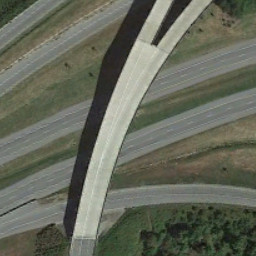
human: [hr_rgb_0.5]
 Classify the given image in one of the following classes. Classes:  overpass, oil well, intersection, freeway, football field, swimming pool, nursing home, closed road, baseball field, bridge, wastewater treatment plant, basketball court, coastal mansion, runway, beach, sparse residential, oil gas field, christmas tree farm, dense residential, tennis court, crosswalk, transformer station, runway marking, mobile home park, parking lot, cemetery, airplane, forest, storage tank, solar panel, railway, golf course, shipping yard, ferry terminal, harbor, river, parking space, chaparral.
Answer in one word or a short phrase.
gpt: overpass